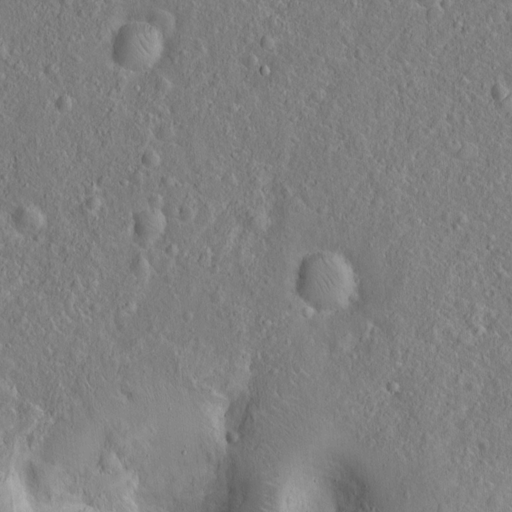
Objects detected: cone, cone